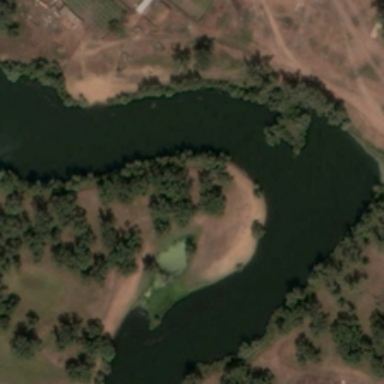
Some of the floating objects float on the river .